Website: crate-barrel
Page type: receipt
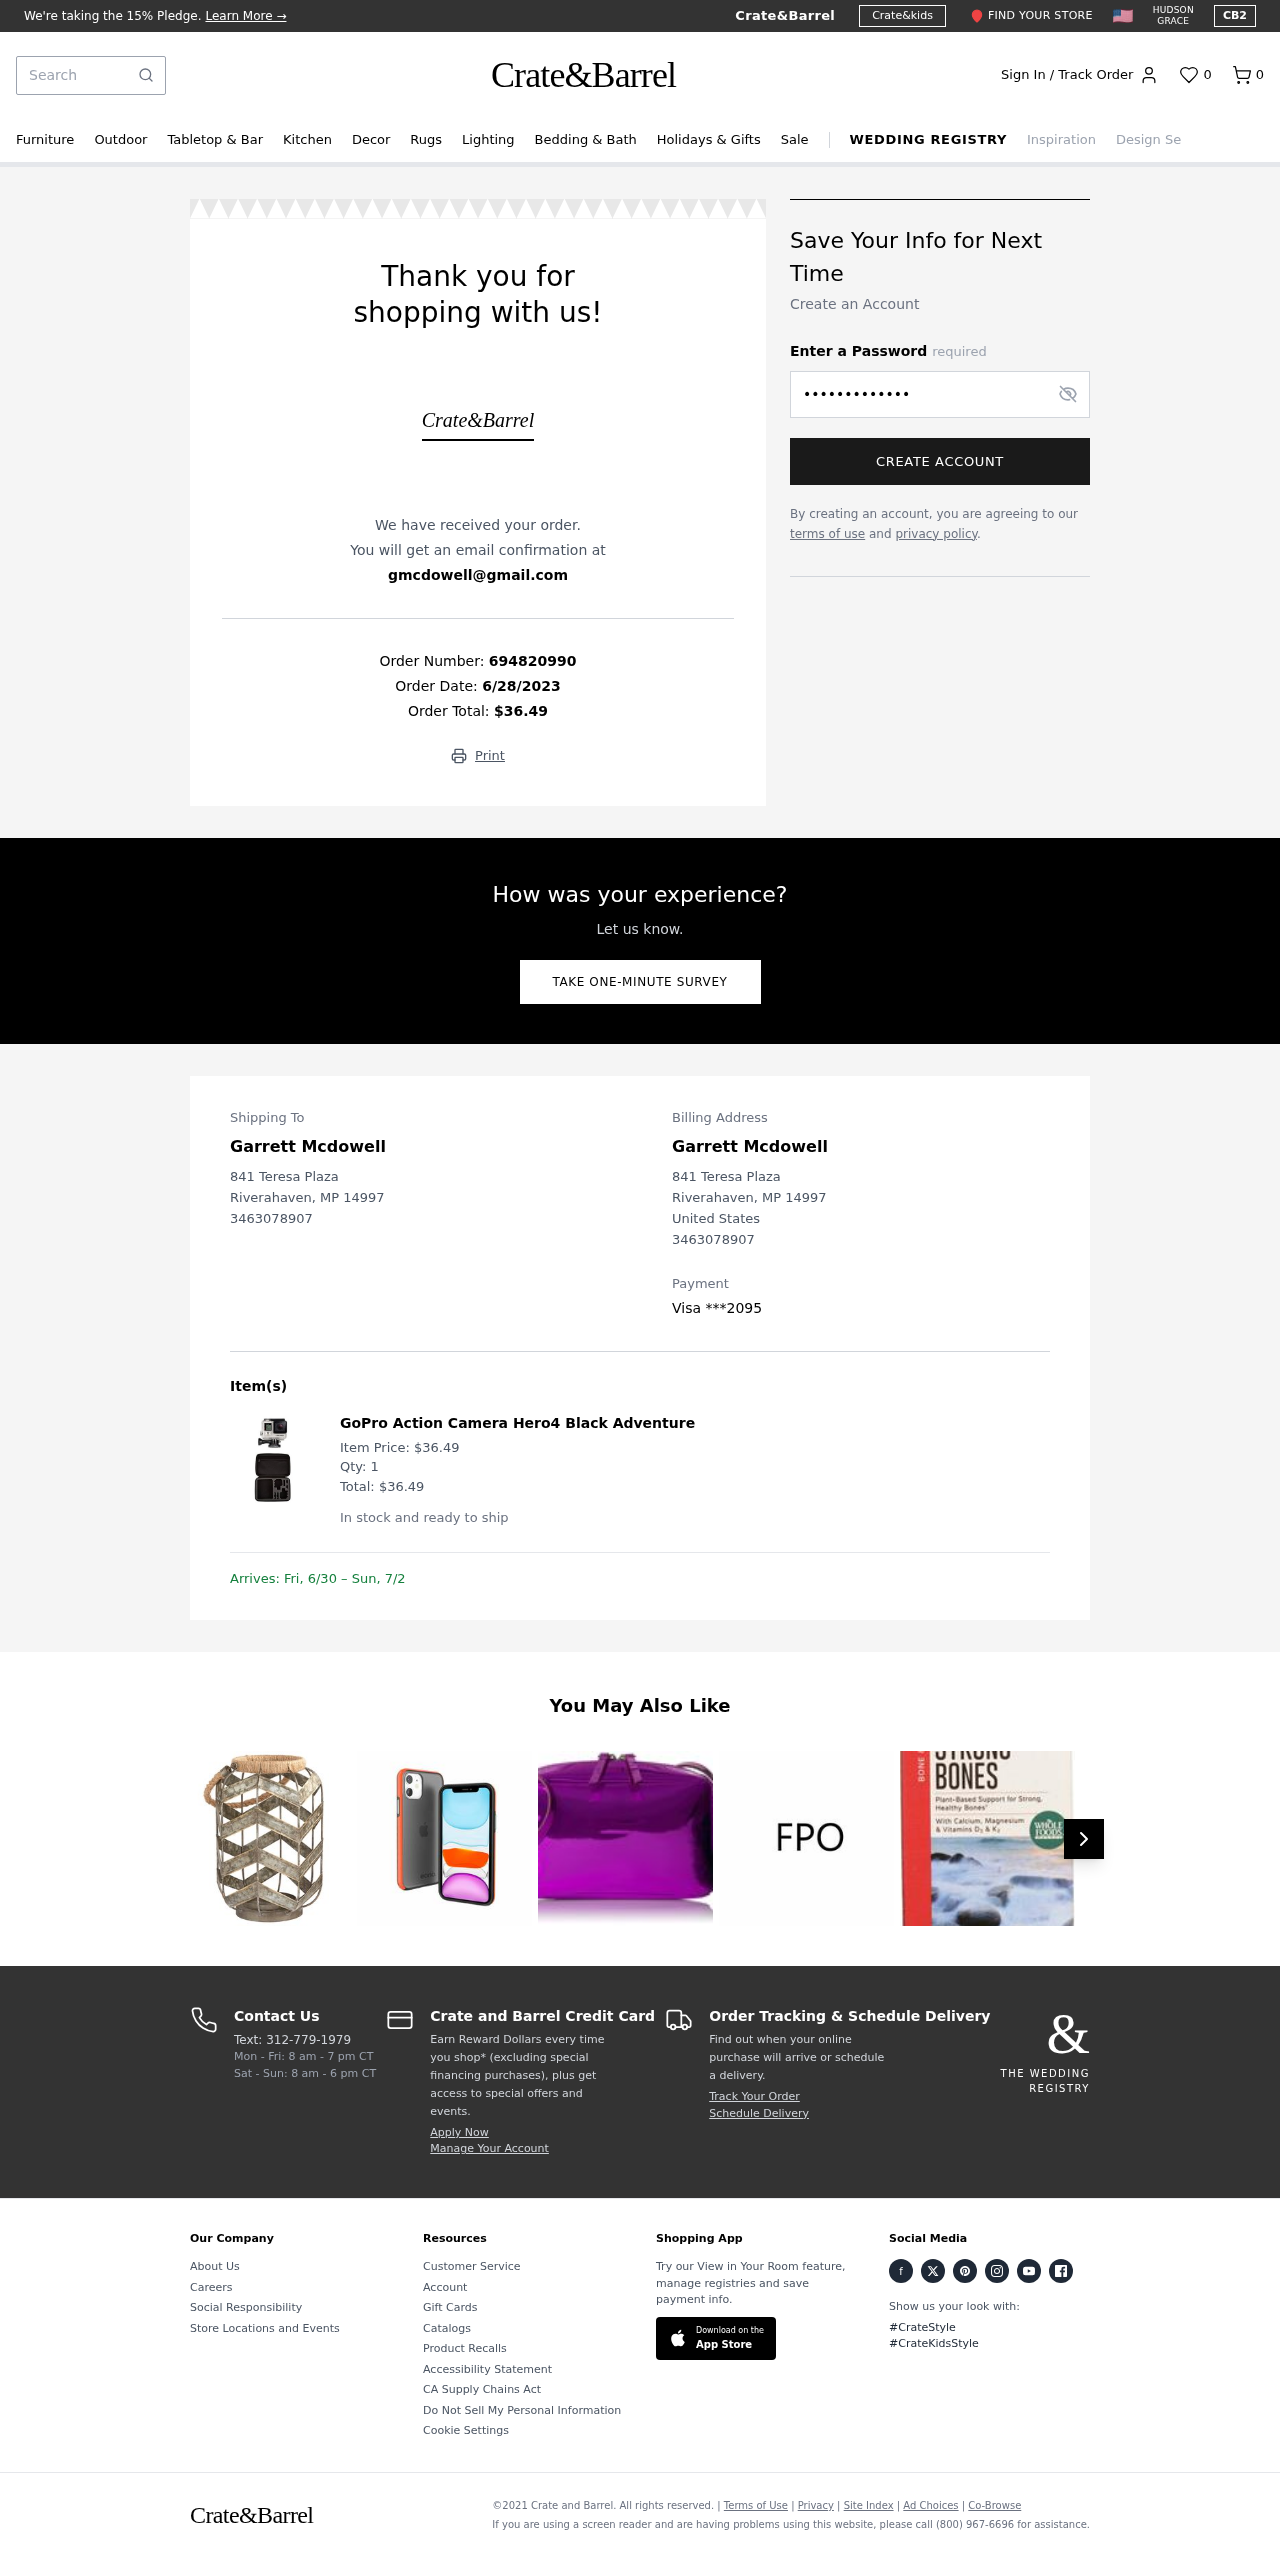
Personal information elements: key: PII_CARD_LAST4
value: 2095
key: PII_CARD_TYPE
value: Visa
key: PII_CITY
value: Riverahaven
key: PII_COUNTRY
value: United States
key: PII_EMAIL
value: gmcdowell@gmail.com
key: PII_FULLNAME
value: Garrett Mcdowell
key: PII_PHONE
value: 3463078907
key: PII_POSTCODE
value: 14997
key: PII_STATE_ABBR
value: MP
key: PII_STREET
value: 841 Teresa Plaza
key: PII_FULLNAME2
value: Garrett Mcdowell
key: PII_STREET2
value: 841 Teresa Plaza
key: PII_CITY2
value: Riverahaven
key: PII_STATE_ABBR2
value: MP
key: PII_POSTCODE2
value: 14997
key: PII_PHONE2
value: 3463078907
Product elements: key: PRODUCT1_NAME
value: GoPro Action Camera Hero4 Black Adventure
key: PRODUCT1_PRICE
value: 36.49
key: PRODUCT1_QUANTITY
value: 1
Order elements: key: ORDER_NUM_ITEMS
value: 0
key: ORDER_ID
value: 694820990
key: ORDER_DATE
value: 6/28/2023
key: ORDER_TOTAL
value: $36.49
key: ORDER_ITEM_TOTAL
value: $36.49
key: ORDER_DELIVERY_DATE
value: Fri, 6/30 – Sun, 7/2
Search elements: key: HEADER_SEARCH
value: Search
Other elements: key: FAVORITES_COUNT
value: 0